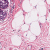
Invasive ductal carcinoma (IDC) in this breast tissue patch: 0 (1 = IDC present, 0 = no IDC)